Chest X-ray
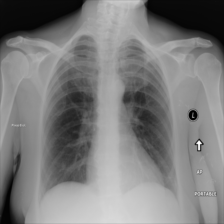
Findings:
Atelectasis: negative
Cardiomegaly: negative
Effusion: negative
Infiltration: negative
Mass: negative
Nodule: negative
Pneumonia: negative
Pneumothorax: negative
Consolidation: negative
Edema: negative
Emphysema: negative
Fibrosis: negative
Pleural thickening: negative
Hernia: negative